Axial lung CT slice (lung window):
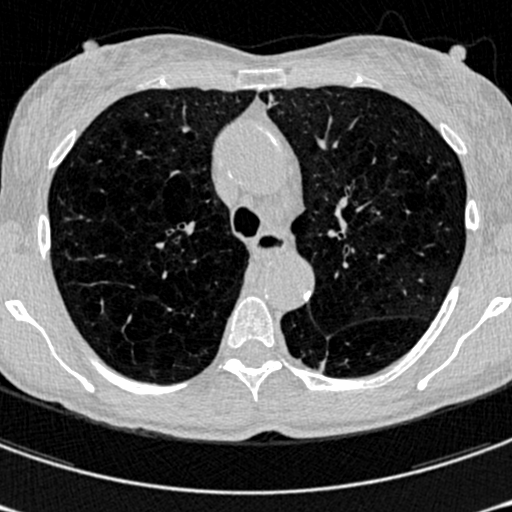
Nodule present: yes
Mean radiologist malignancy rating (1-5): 3